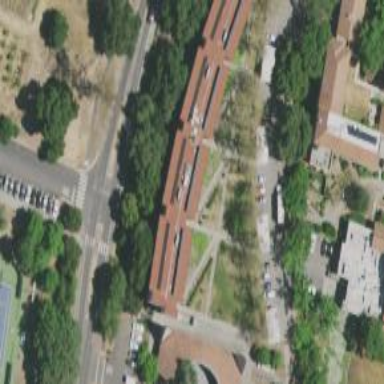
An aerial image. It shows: Dormitory building.